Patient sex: F
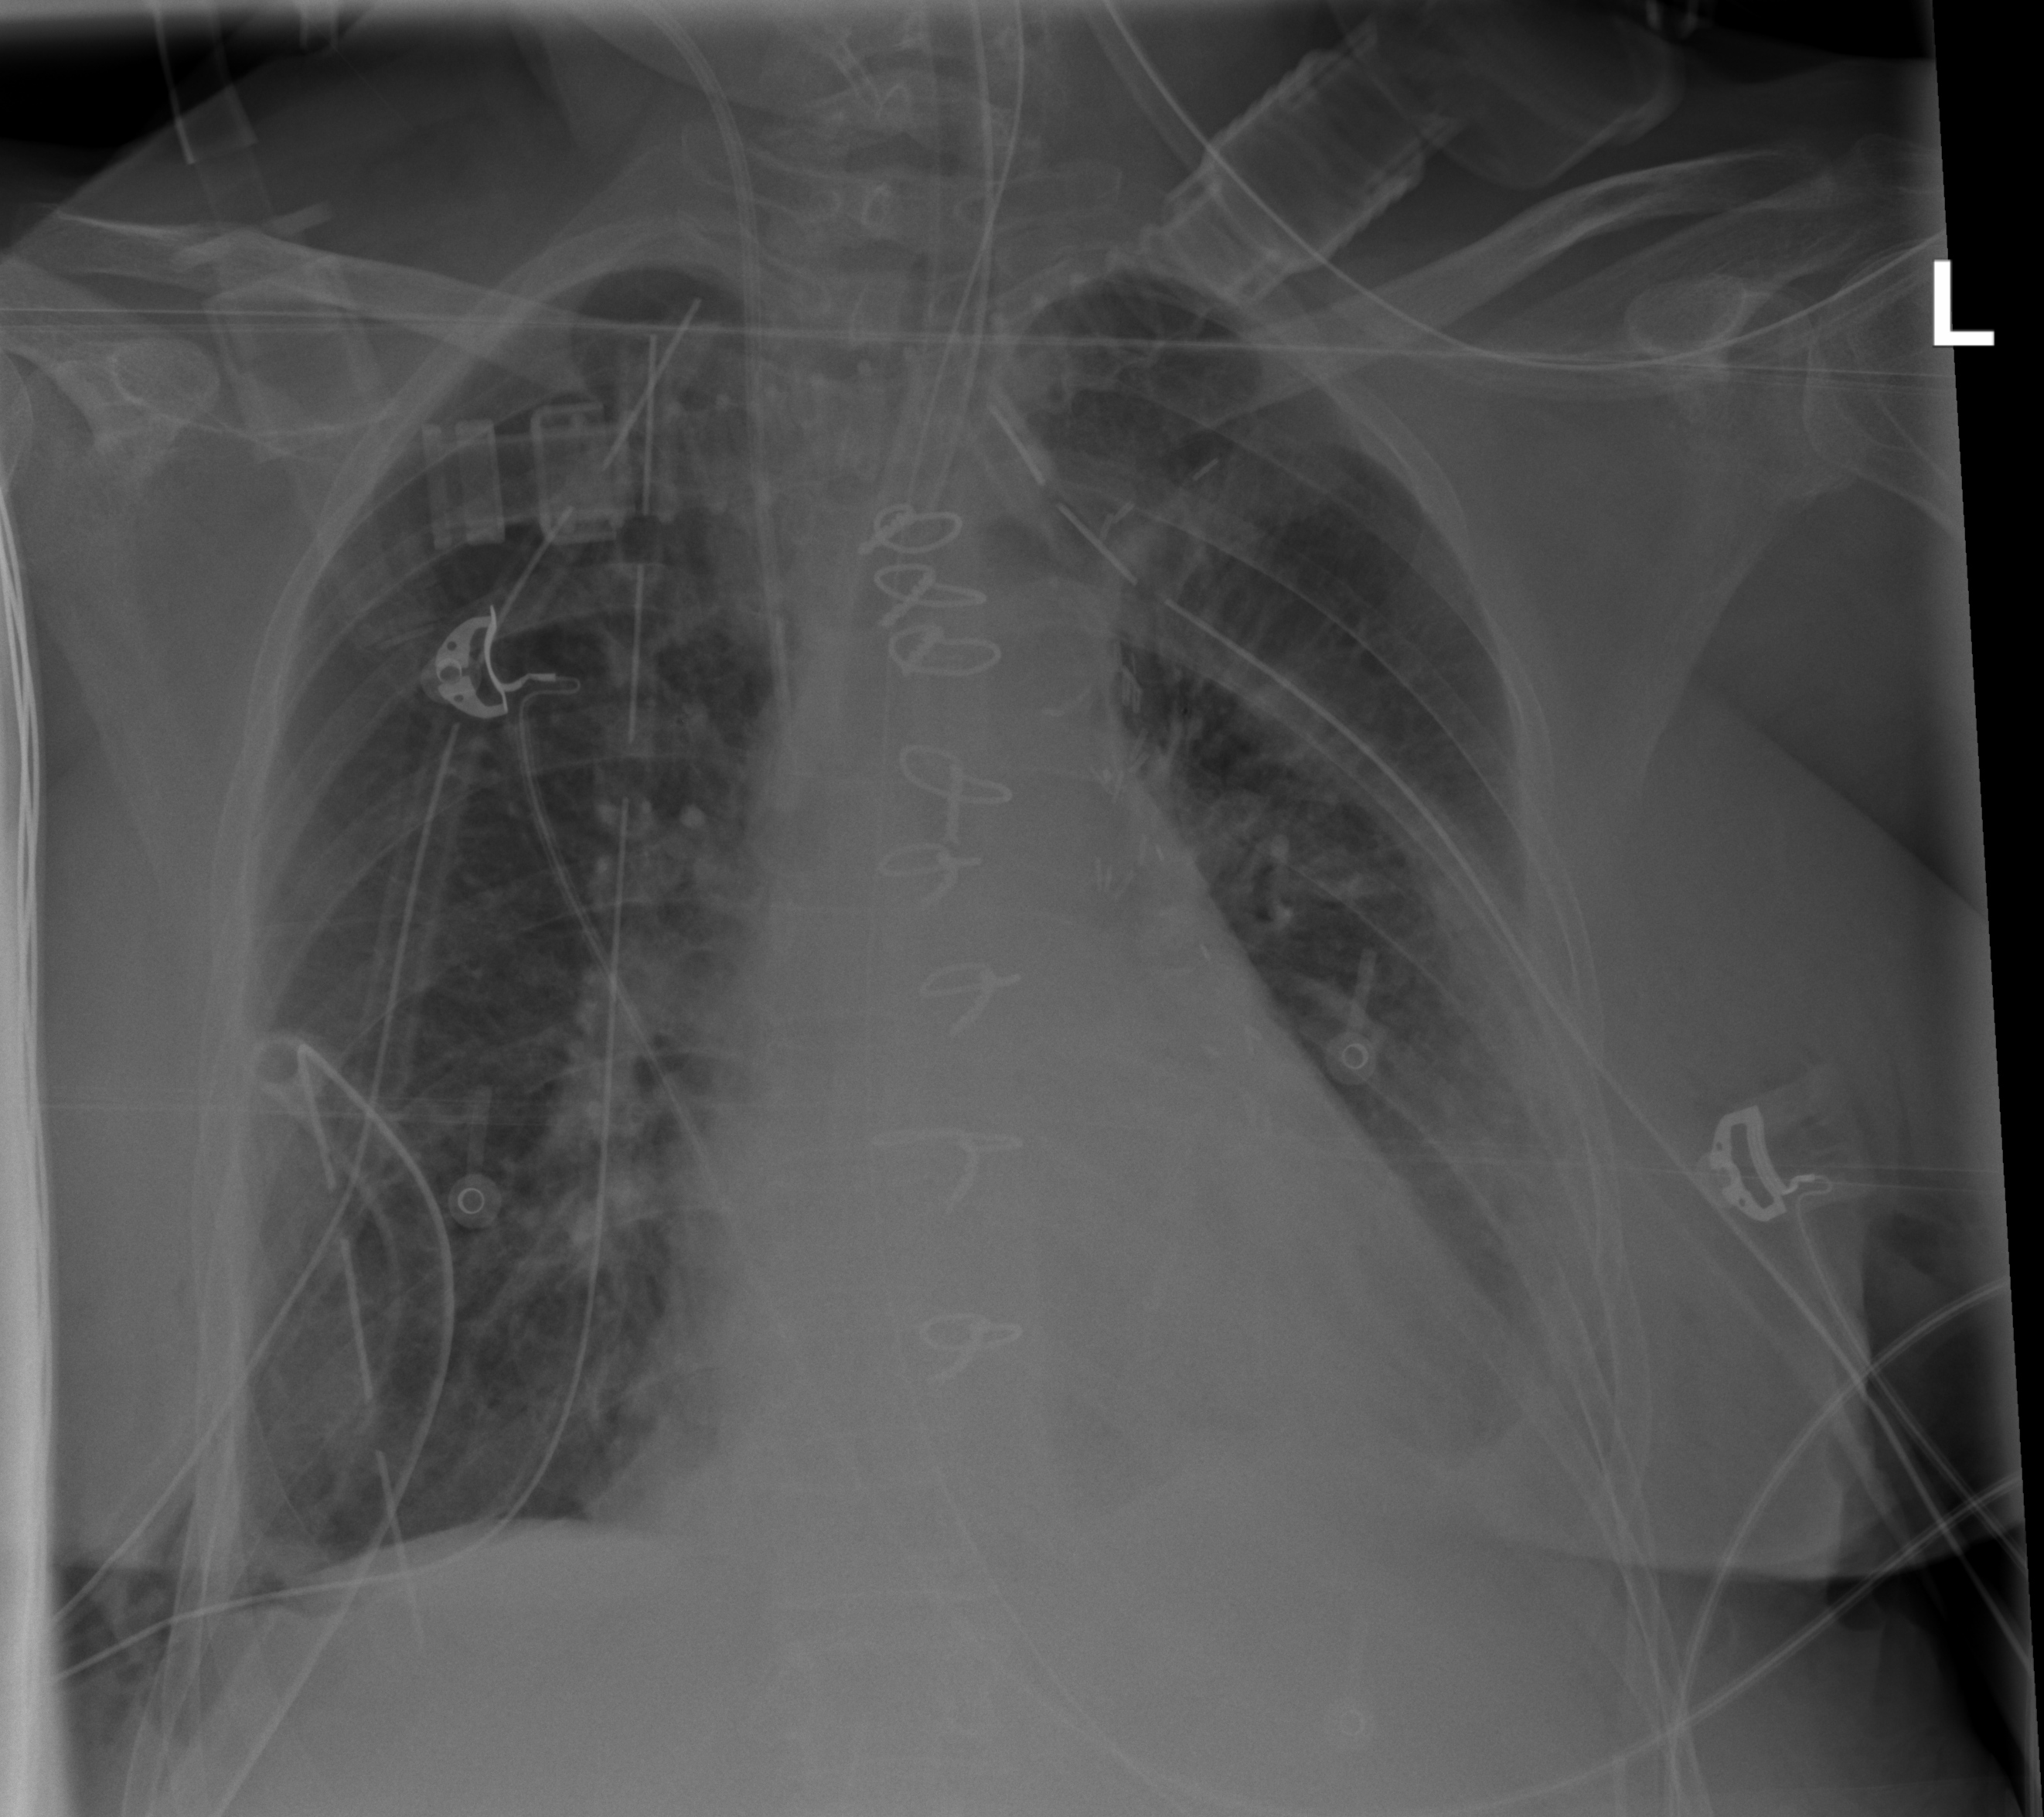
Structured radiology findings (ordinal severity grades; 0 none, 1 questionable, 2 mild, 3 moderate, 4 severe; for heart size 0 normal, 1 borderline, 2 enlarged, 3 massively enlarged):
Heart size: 2
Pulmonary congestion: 2
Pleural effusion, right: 1
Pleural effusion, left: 2
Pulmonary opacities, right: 1
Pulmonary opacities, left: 1
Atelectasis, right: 2
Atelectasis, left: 2